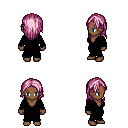
a pixel art fantasy rpg character, female body template, human, dark skin, black robe, white pants, pink long hairstyle, four views (front, back, left, right), 2x2 character sprite sheet, small pixel art, hard edges, no anti-aliasing